八年级 · 组合几何学
如图, $\triangle A B C$ 与 $\triangle A D E$ 是以点 $\mathrm{A}$ 为公共顶点的两个三角形,

且 $A D=A E, A B=A C, \angle D A E=\angle C A B=90^{\circ}$, 且线段 $B D, C E$ 交于 $F$.

(1) 求证: $\triangle A E C \cong \triangle A D B$.

(2) 猜想 $C E$ 与 $D B$ 之间的关系, 并说明理由.

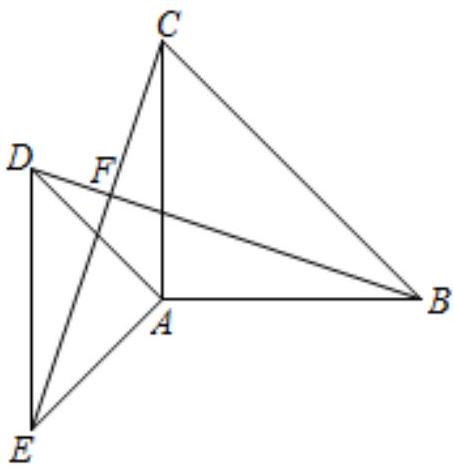
答案: 解: (1) 证明: $\because \angle B A C=\angle D A E$,

$\therefore \angle B A C+\angle C A D=\angle D A E+\angle C A D$,

即 $\angle B A D=\angle C A E$,

在 $\triangle B A D$ 与 $\triangle C A E$ 中, $\left\{\begin{array}{l}A B=A C \\ \angle B A D=\angle C A E, \\ A D=A E\end{array}\right.$,

$\therefore \triangle B A D \xlongequal{\triangle} \triangle A E(S A S) ;$

(2) 由 (1) 知, $\triangle B A D \cong \triangle C A E$,

$\therefore \angle A B D=\angle A C E, B D=C E$,

$\because \angle B A C=90^{\circ}$,

$\therefore \angle C B F+\angle B C F=\angle A B C+\angle A C B=90^{\circ}$,

$\therefore \angle B F C=90^{\circ}$,

$\therefore C E \perp D B$.